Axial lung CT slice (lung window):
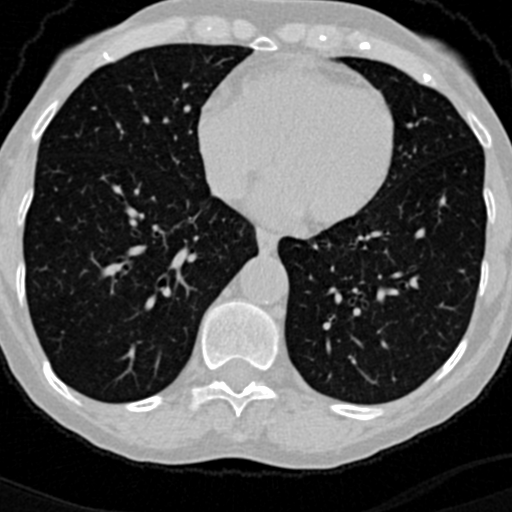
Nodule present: no